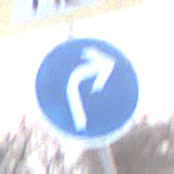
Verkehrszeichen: VorgeschriebeneFahrtrichtungRechts
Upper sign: Arbeitsstelle
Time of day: SunriseSunset
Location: Outdoor (Nature)
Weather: Clear
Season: NotSpecified
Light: Natural